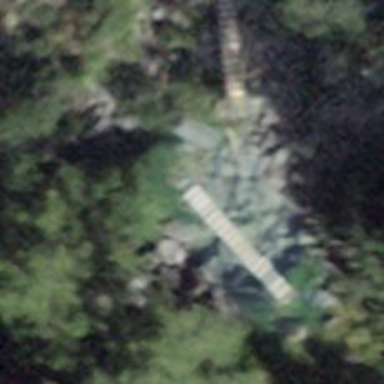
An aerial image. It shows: Path on bridge.